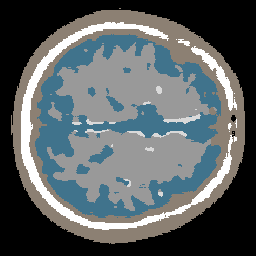
Label: no_lesion